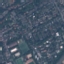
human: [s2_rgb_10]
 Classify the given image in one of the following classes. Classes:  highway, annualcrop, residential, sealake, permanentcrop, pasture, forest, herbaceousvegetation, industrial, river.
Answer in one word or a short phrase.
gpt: Residential